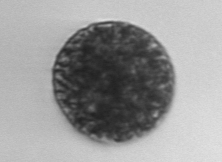
Label: Vicicitus_globosus